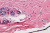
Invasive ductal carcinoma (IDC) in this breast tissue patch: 0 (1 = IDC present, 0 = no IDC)